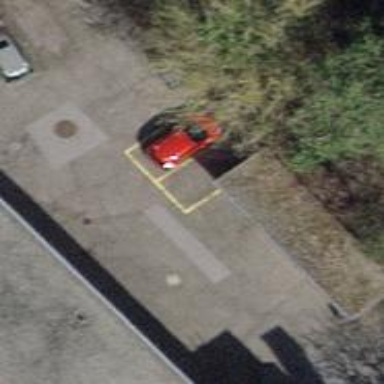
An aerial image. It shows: Car sharing facility.